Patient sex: M
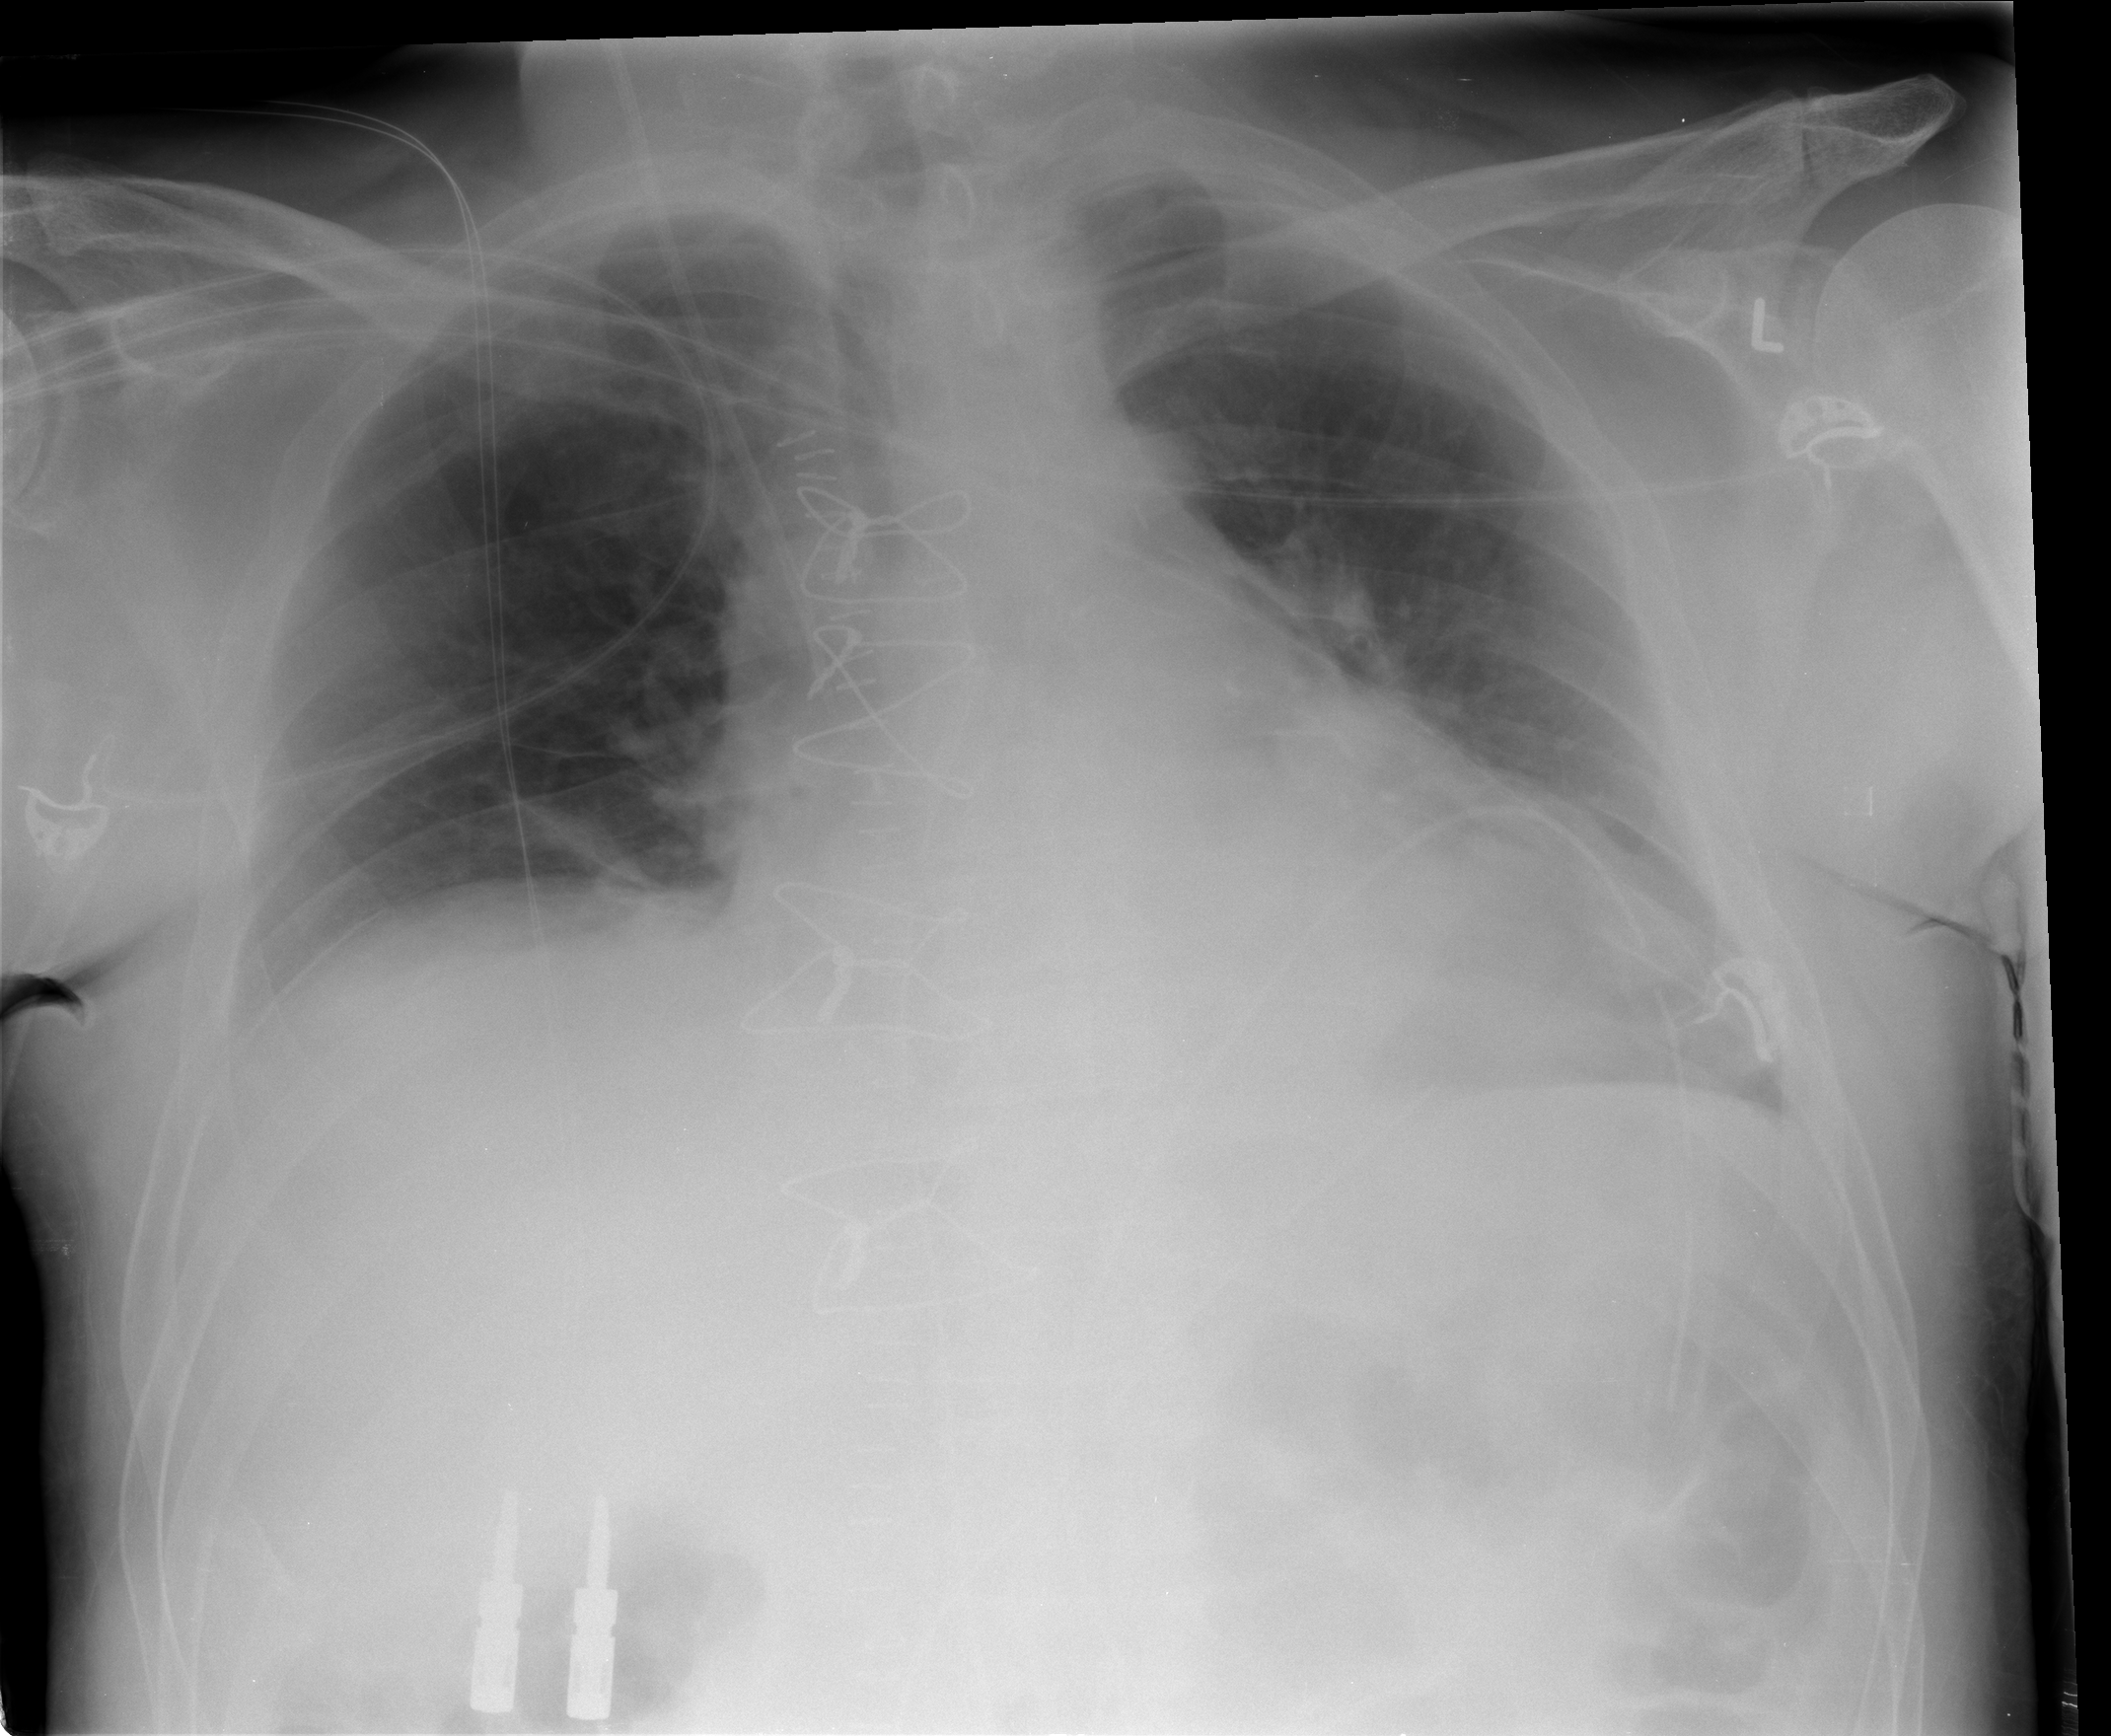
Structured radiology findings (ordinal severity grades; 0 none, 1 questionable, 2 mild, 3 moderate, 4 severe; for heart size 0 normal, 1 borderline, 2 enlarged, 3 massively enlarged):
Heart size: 2
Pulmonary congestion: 2
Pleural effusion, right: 1
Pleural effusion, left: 1
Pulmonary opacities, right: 0
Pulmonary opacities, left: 0
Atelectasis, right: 2
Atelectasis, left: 2